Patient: sex M, age 52
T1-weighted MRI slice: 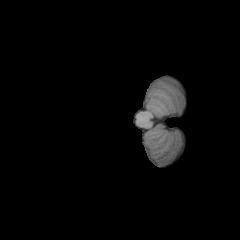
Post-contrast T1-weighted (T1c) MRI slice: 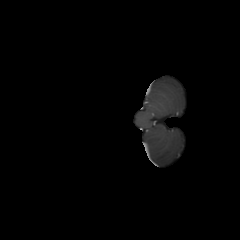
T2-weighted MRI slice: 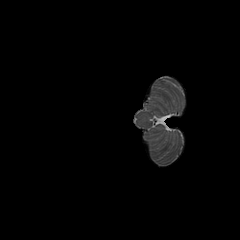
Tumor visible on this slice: no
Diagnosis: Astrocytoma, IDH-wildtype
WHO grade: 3